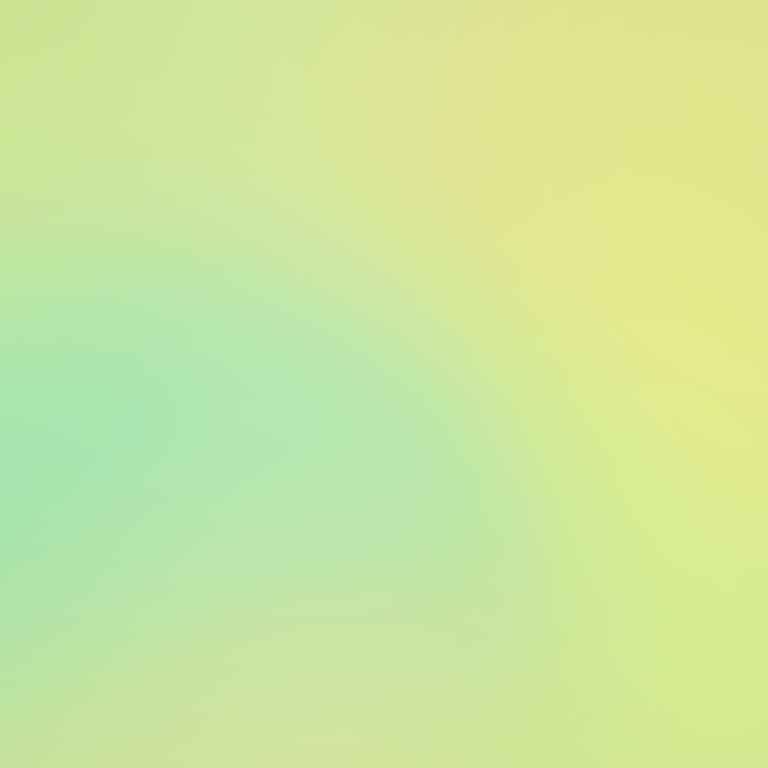
Abstract light effect, smooth gradient from soft yellow to gentle teal, calm atmosphere, diffuse light, no room, no furniture, no objects.